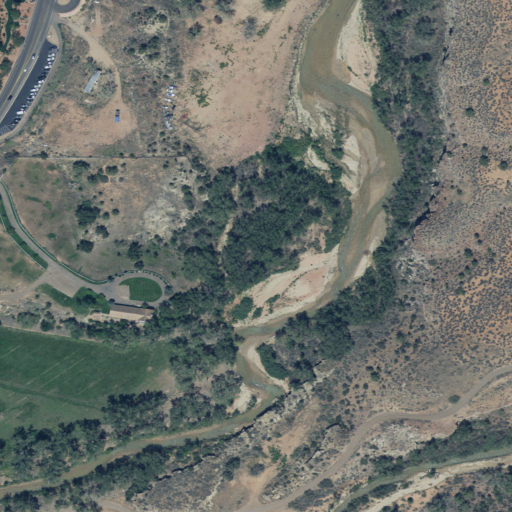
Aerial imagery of valley in Utah named Zion Canyon containing shrub, woody wetlands, pasture, evergreen forest, open development, low intensity development, medium intensity development, and high intensity development